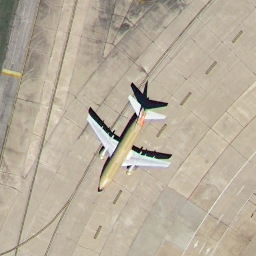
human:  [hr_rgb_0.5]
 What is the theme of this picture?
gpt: airport

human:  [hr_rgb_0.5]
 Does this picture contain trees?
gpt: no

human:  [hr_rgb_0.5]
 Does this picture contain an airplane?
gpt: yes

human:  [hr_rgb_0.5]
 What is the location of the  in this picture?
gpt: center